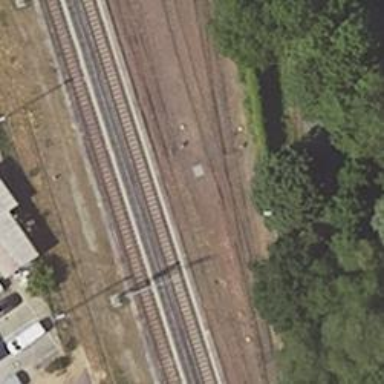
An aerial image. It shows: Railway switch.